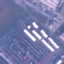
Label: Industrial